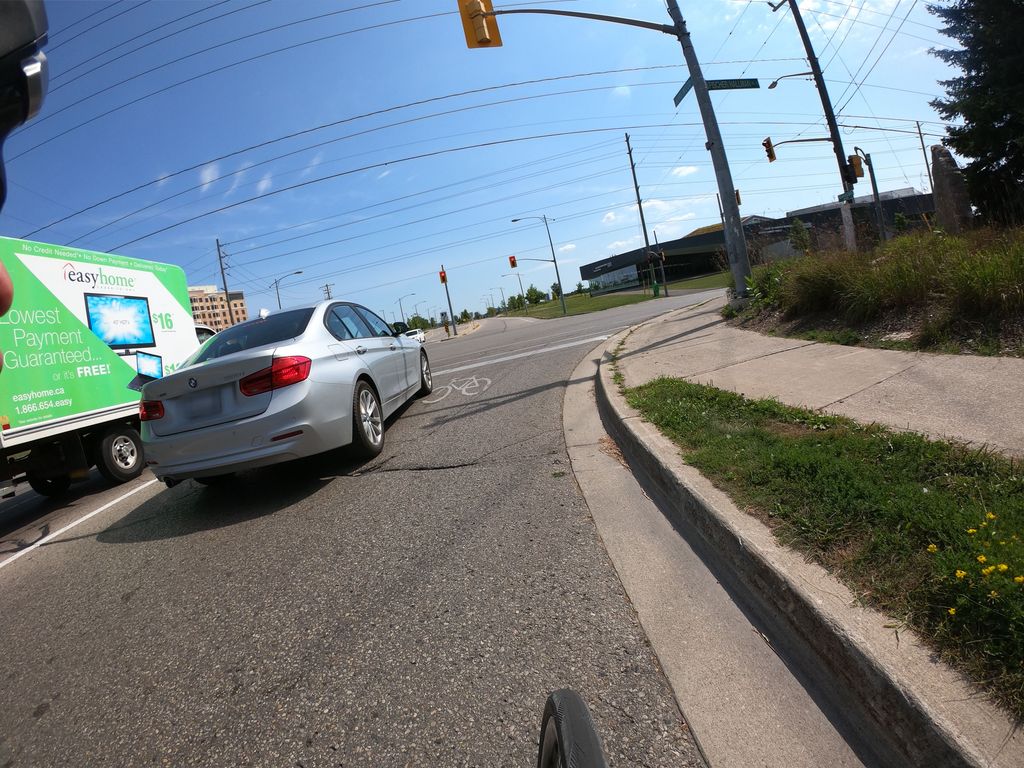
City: kitchener-waterloo